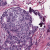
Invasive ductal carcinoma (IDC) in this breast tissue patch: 0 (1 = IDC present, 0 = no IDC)